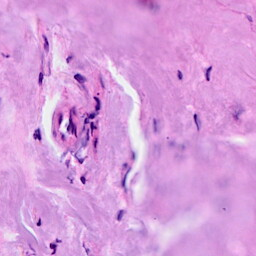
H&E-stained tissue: Breast